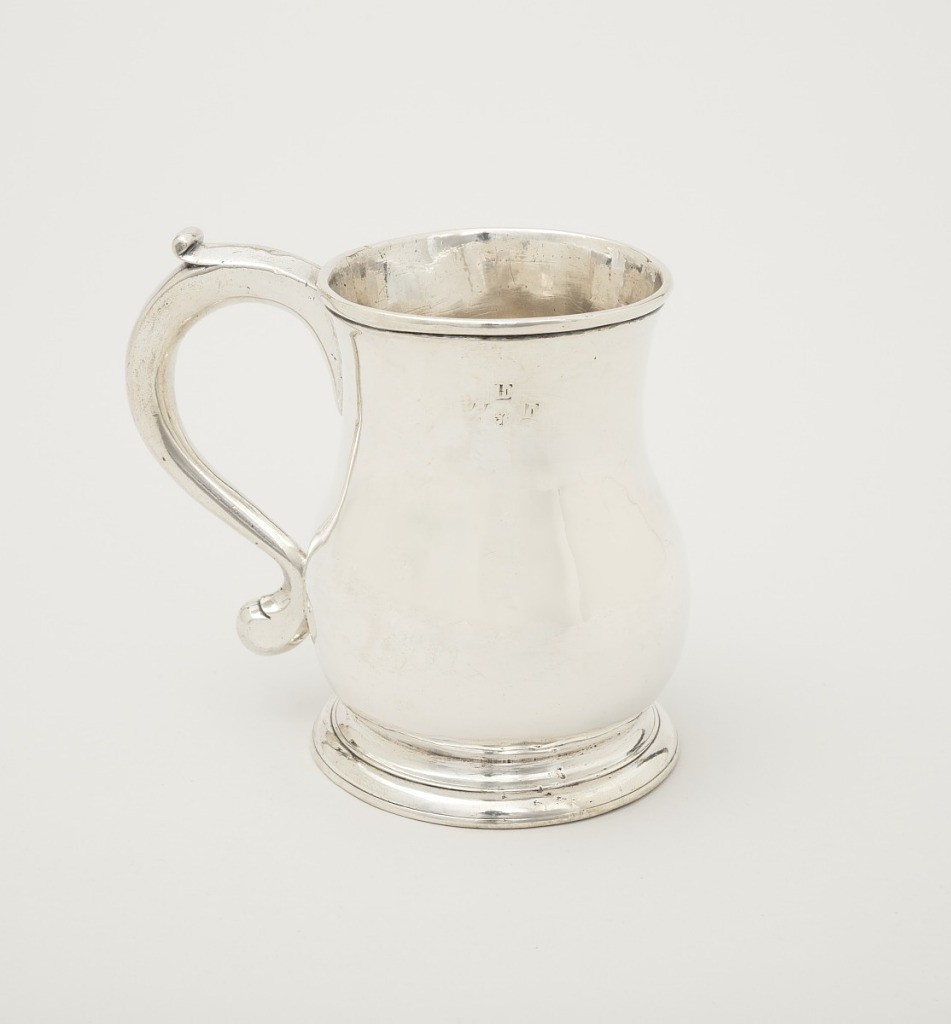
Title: Cann
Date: ca. 1760
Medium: silver
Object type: cann
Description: Baluster-form mug with scroll handle. Engraved "WEF" with asterick under the E.